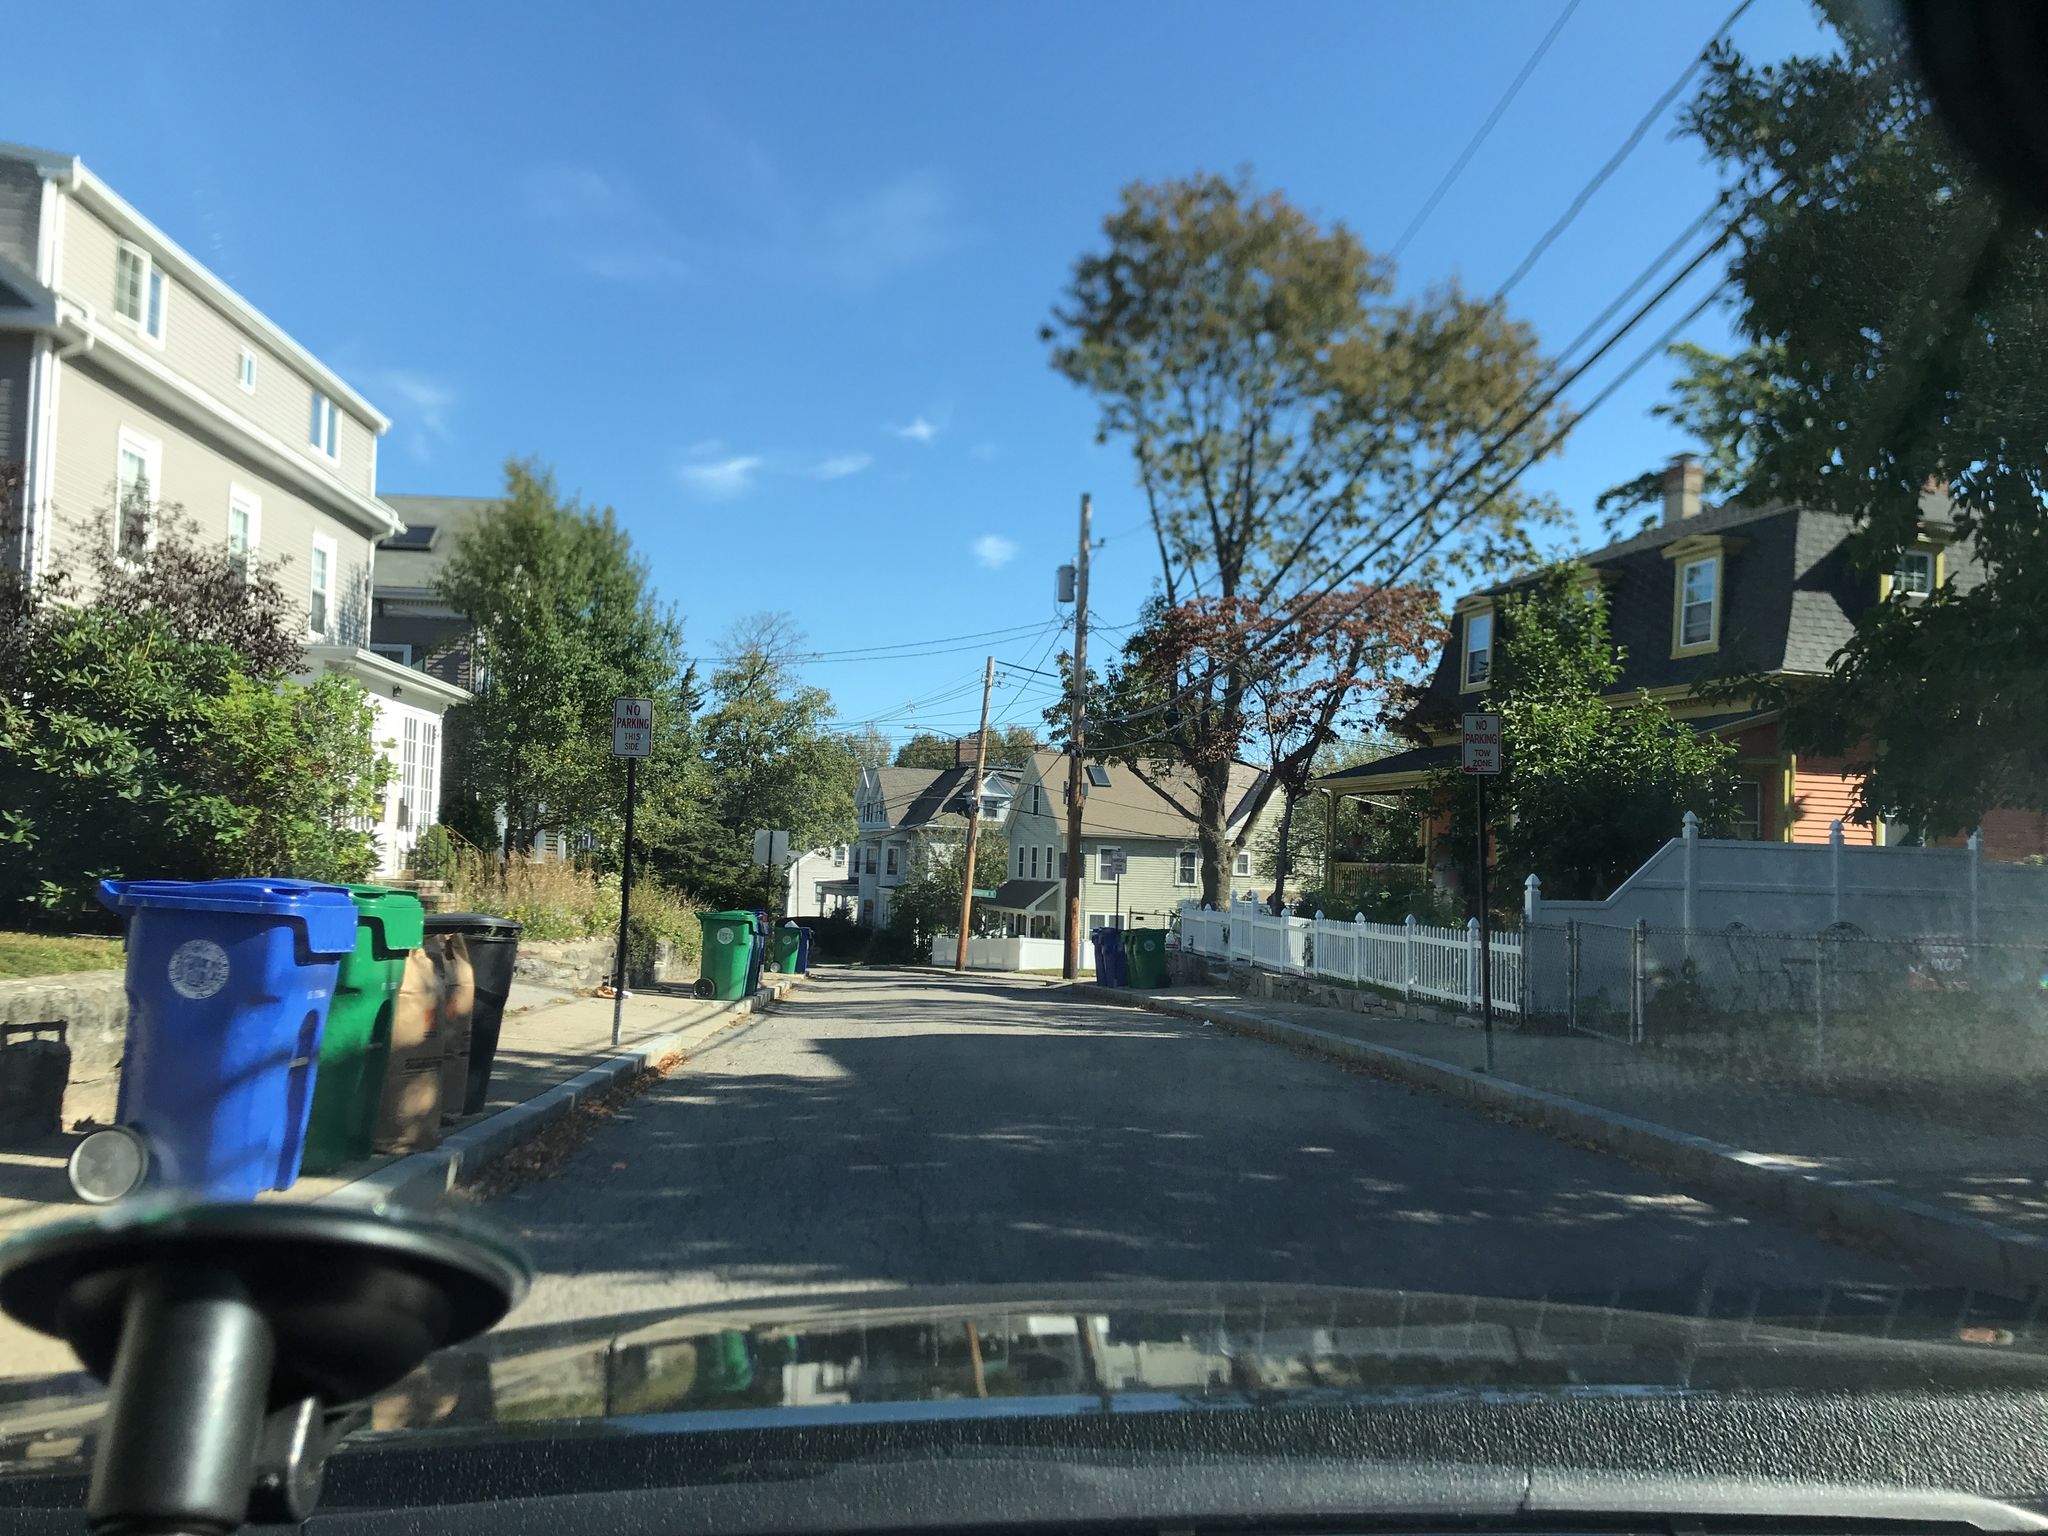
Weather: clear
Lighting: day
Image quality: good
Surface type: driving surface
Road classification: residential
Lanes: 2
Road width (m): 9.1
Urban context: urban centre
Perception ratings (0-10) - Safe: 4.55, Lively: 5.84, Beautiful: 6.88, Boring: 3.6, Depressing: 4.09, Wealthy: 7.28